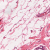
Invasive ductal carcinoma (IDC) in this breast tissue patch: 0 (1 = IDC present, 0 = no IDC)